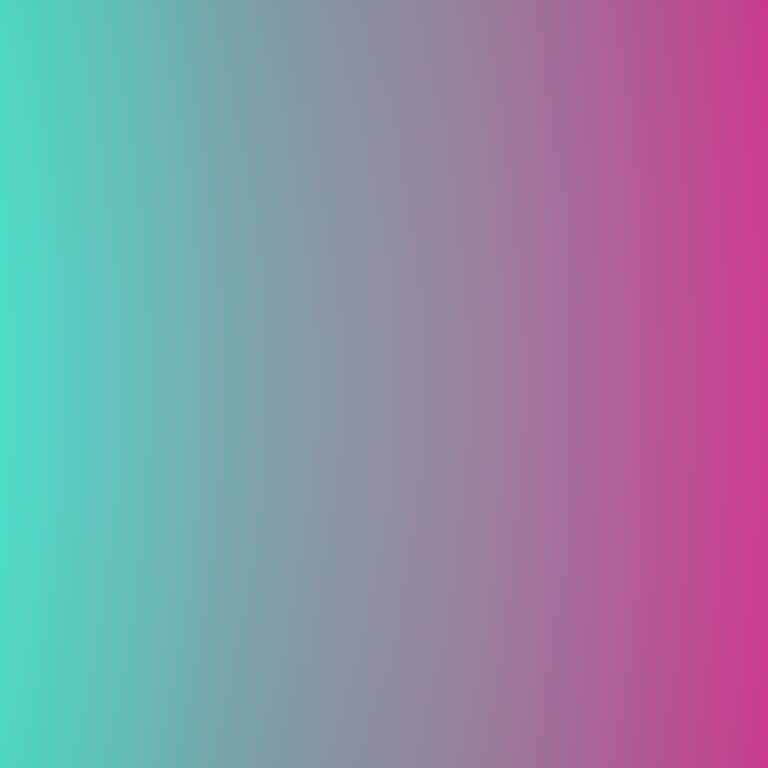
Abstract light effect, smooth gradient from teal to magenta, calm atmosphere, soft blend, no room, no furniture, no objects.